Question: I'm playing with flexout. I wanted to create the typical layout of a header content area and footer
Now when I set the body, and the main divs to 100% height the footer is truncated. Is this a content area,
See this <URL>
'''
<html style="height: 100%">
<body style="height: 100%">
<div style="height:100%;display:flex;background-color: lightblue;flex-direction:column">
<div style="width: 600">Header</div>
<div style="width: 500;display: flex;height: 100%">
<div style="width:300">Nav</div>
<div>Content</div>
</div>
<div style="height:50px">footer</div>
</div>
</body>
</html>
'''
[
what am I missing?
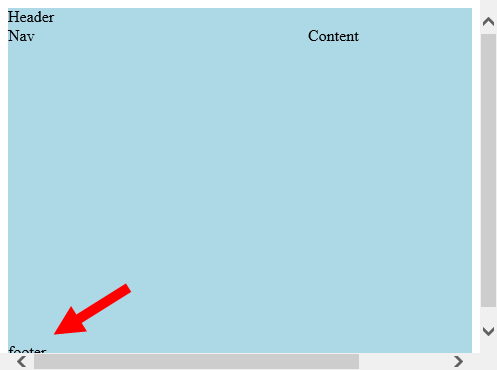
Answer: Just add this css:
'''
body {
margin: 0;
}
'''
The 'body' have by default a 'margin' of '8px'.
---
> Most browsers will display the element with the following default values:
'''
body {
display: block;
margin: 8px;
}
body:focus {
outline: none;
}
'''
Copied from <URL>.